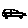
Label: car